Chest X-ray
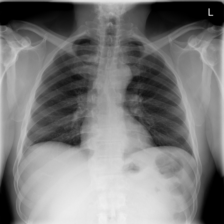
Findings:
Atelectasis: negative
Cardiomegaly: negative
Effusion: negative
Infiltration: negative
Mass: negative
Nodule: negative
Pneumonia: negative
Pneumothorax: negative
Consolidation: negative
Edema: negative
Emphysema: negative
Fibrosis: negative
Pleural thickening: negative
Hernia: negative